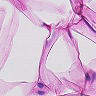
Metastatic tissue present: no